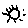
Label: sun